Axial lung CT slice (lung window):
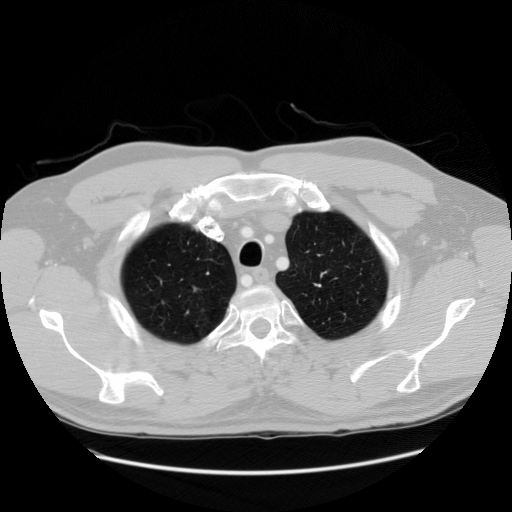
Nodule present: no